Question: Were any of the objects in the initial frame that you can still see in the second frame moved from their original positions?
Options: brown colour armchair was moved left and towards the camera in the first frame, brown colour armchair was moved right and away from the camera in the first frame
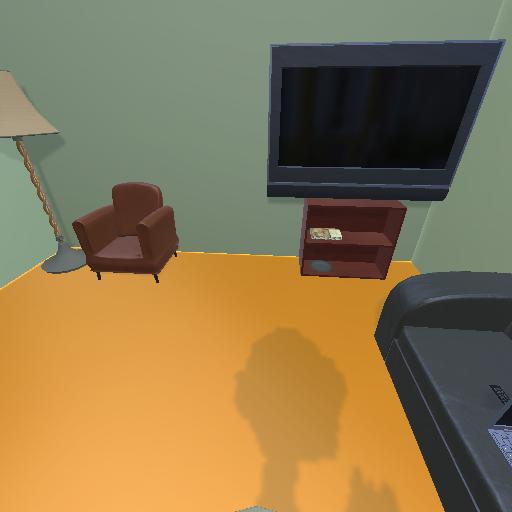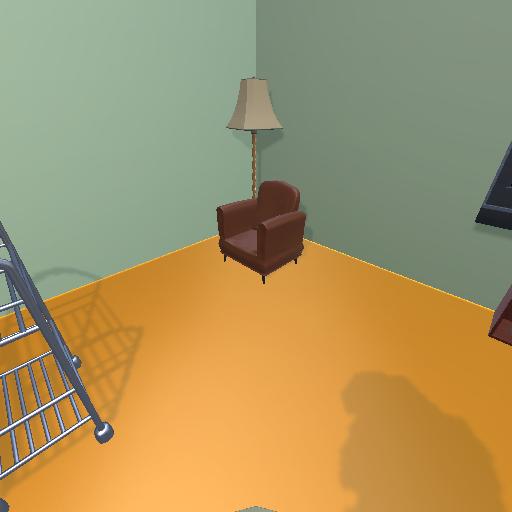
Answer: brown colour armchair was moved left and towards the camera in the first frame